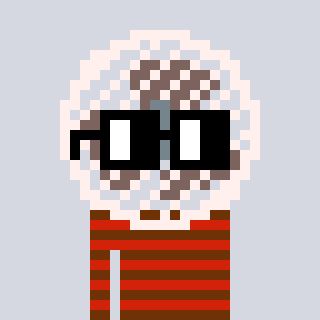
a pixel art character with square black glasses, a fan-shaped head and a red-colored body on a cool background